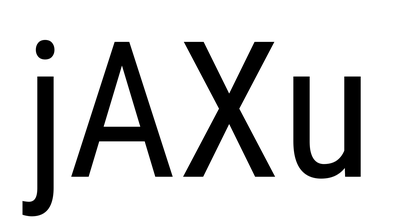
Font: Roboto_Condensed_Regular